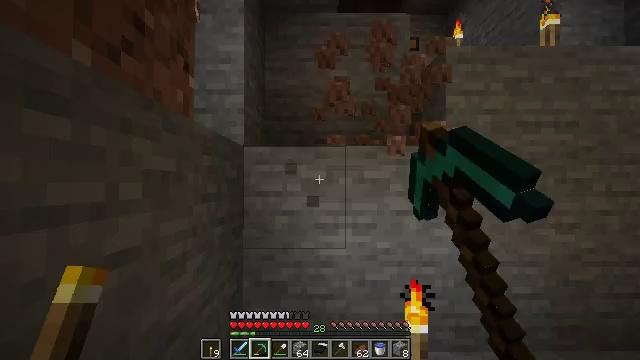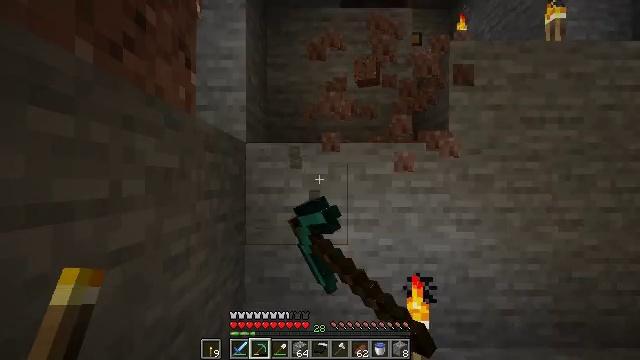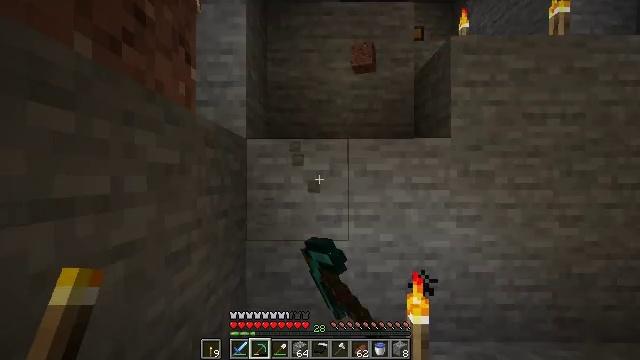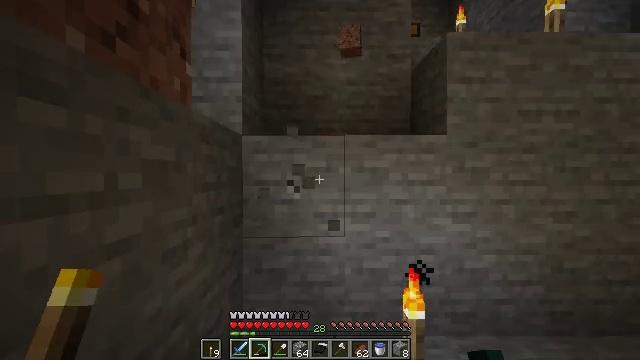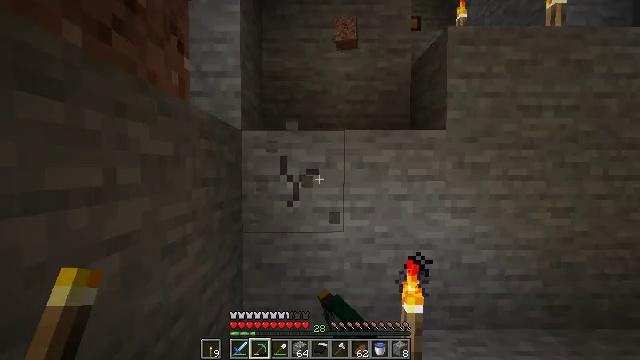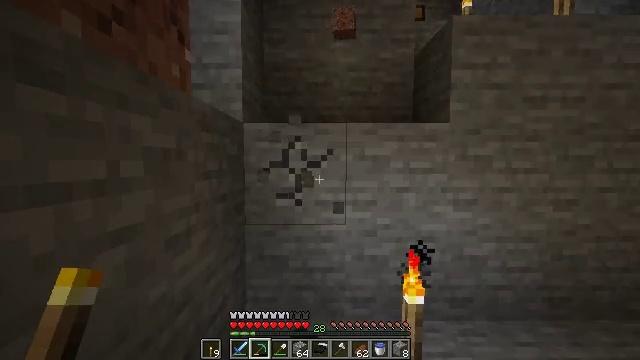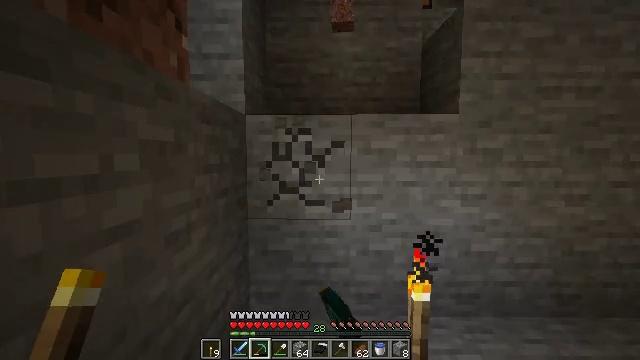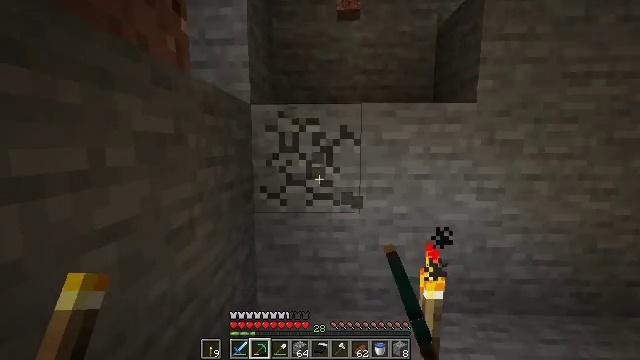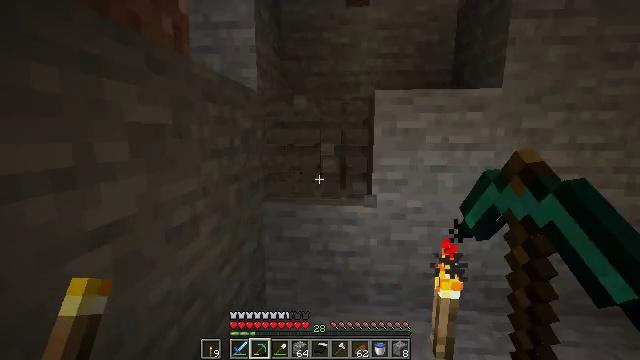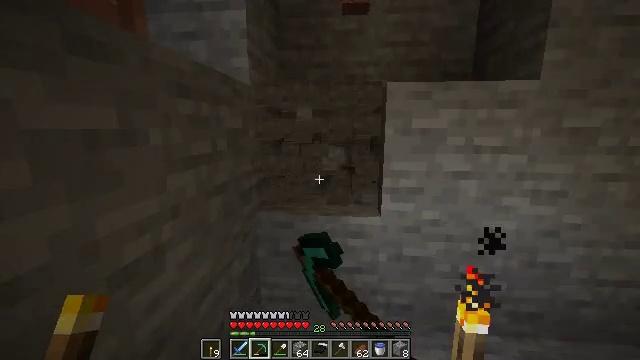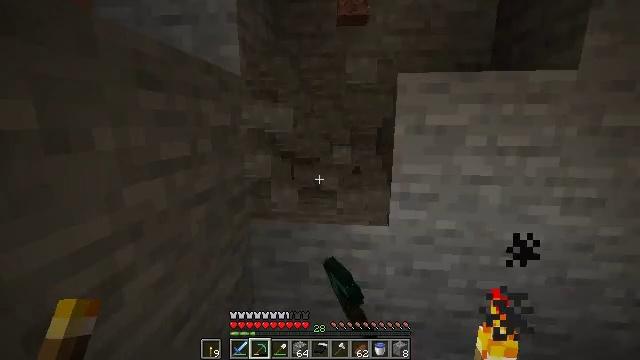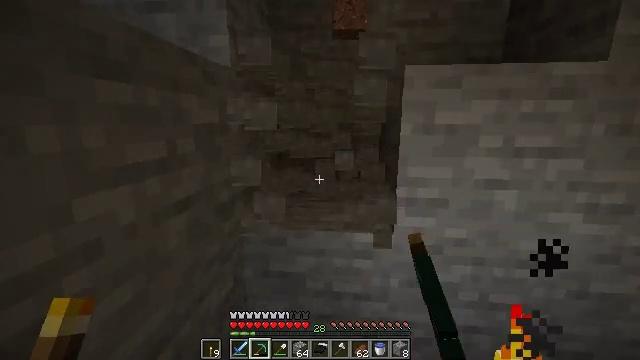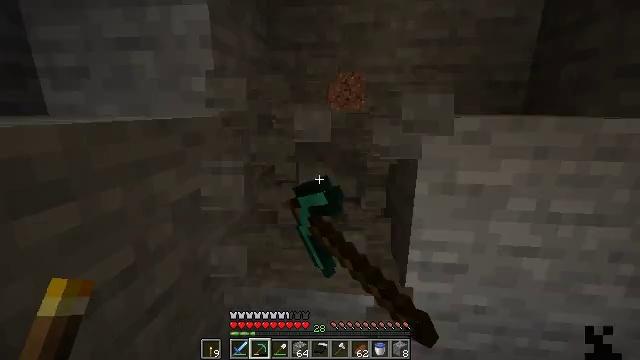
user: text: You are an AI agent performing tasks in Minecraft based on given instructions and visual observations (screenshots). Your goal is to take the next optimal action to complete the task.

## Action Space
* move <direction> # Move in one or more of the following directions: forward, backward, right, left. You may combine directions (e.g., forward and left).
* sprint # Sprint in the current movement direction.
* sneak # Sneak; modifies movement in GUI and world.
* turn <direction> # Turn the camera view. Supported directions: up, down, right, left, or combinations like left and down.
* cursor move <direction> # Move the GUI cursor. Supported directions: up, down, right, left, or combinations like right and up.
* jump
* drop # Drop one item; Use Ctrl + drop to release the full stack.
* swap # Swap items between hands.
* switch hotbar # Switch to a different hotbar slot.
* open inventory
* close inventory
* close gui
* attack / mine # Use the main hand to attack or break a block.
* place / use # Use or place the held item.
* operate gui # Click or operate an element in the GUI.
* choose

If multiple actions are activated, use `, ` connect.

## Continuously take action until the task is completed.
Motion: motion action
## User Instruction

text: Dig up the stone with a tool.
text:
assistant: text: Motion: attack / mine
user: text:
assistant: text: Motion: attack / mine
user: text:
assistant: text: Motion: attack / mine
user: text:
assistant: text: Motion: turn down, attack / mine
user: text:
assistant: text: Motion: turn down, attack / mine
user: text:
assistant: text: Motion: move forward, turn down, attack / mine
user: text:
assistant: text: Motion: move forward, turn left and down, attack / mine
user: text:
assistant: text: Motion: move forward, turn left and down, attack / mine
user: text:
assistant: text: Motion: move forward, turn down, attack / mine
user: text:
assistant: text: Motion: move forward, attack / mine
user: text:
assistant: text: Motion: move forward, attack / mine
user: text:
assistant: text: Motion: move forward, turn down, jump
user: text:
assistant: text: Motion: jump